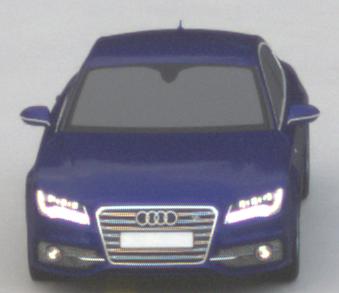
Make: Audi
Model: S7 Sportback cod
Detailed model: S7 (4G) Sportback
Model produced from: 2012/06
Model produced until: 2014/05
Doors: 5
Color: blue
Road condition: dry road
Daytime: sunrise or sunset
Contrast: low contrast